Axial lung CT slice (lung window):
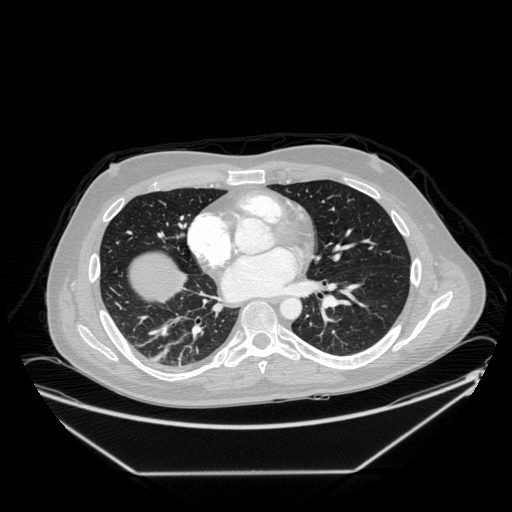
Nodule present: no